Interaction volume radius: 5 \u00c5
Interaction volume height: 10 \u00c5
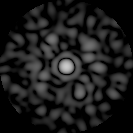
Disorder parameter: 0.8538